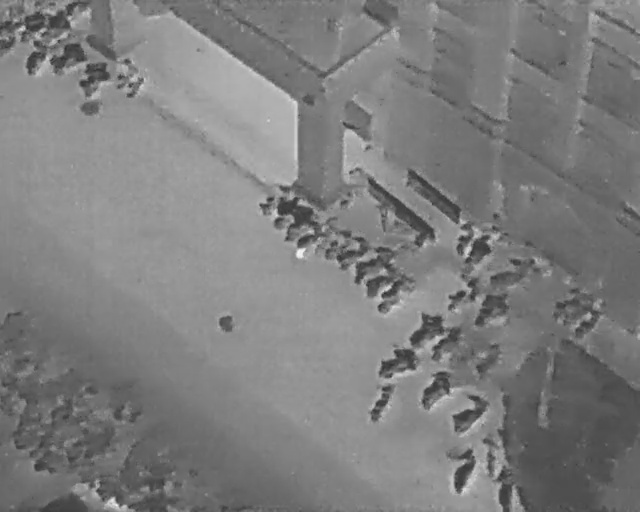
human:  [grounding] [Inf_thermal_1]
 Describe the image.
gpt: In the satellite image, there is  <ref>5 medium bicycle </ref> <box>[[20, 14, 22, 19, 141], [17, 11, 21, 17, 134], [4, 7, 7, 14, 106], [3, 1, 6, 8, 137], [0, 7, 3, 10, 2]]</box> located at top left,  <ref>3 large bicycle </ref> <box>[[12, 11, 16, 19, 118], [8, 7, 12, 15, 144], [6, 2, 10, 9, 137]]</box> located at top left,  <ref>3 medium bicycle </ref> <box>[[40, 36, 43, 42, 139], [50, 43, 54, 50, 139], [57, 41, 62, 43, 2]]</box> located at center,  <ref>9 large bicycle </ref> <box>[[42, 37, 46, 44, 139], [44, 39, 48, 47, 139], [47, 40, 51, 51, 139], [53, 45, 56, 53, 139], [56, 46, 60, 56, 139], [57, 50, 61, 58, 139], [59, 52, 63, 62, 139], [62, 61, 70, 67, 48], [66, 64, 73, 69, 48]]</box> located at center,  <ref>1 small bicycle </ref> <box>[[52, 37, 55, 39, 40]]</box> located at center,  <ref>2 medium bicycle </ref> <box>[[69, 45, 75, 48, 22], [88, 61, 95, 64, 38]]</box> located at right,  <ref>5 large bicycle </ref> <box>[[71, 46, 78, 50, 33], [76, 50, 83, 55, 58], [68, 55, 75, 60, 48], [72, 57, 80, 62, 48], [85, 57, 92, 61, 50]]</box> located at right,  <ref>4 large bicycle </ref> <box>[[73, 68, 79, 72, 40], [69, 77, 76, 83, 48], [67, 88, 75, 94, 25], [75, 93, 82, 97, 2]]</box> located at bottom right,  <ref>2 large bicycle </ref> <box>[[58, 68, 65, 73, 75], [64, 73, 71, 79, 40]]</box> located at bottom,  <ref>1 medium bicycle </ref> <box>[[55, 77, 63, 80, 25]]</box> located at bottom,  <ref>1 medium bicycle </ref> <box>[[72, 87, 79, 90, 2]]</box> located at bottom right.